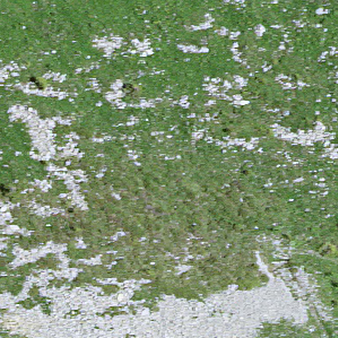
Label: other